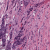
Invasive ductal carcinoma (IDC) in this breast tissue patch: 1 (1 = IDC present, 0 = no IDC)